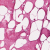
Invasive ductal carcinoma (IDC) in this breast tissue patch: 0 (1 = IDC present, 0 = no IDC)